Question: With one button i'm disabling three other button's with button.setEnabled(false).
That works fine.
When this button is pressed again, the tree button's will be enabled with button.setEnabled(true).
They are still doing what they shoud and are fine responding to the onClickListener.
But since the enabling they do not visible respond when they get pressed.
How do i reactivate them right?
(i already searcht in google but didn't find anything).
---
'''
private void startSleeping()
{
editorState.putBoolean("SLEEPING", true);
editorState.commit();
buttonDrink.setEnabled(false);
buttonEat.setEnabled(false);
buttonWash.setEnabled(false);
buttonDrink.setBackgroundColor(getResources().getColor(R.color.darkgray));
buttonEat.setBackgroundColor(getResources().getColor(R.color.darkgray));
buttonWash.setBackgroundColor(getResources().getColor(R.color.darkgray));
buttonSleep.setBackgroundColor(getResources().getColor(R.color.orange));
buttonWash.setTextColor(getResources().getColor(R.color.lightgray));
buttonDrink.setTextColor(getResources().getColor(R.color.lightgray));
buttonEat.setTextColor(getResources().getColor(R.color.lightgray));
buttonSleep.setTextColor(getResources().getColor(color.black));
}
private void stopSleeping()
{
editorState.putBoolean("SLEEPING", false);
editorState.commit();
buttonDrink.setEnabled(true);
buttonEat.setEnabled(true);
buttonWash.setEnabled(true);
buttonDrink.setBackgroundColor(getResources().getColor(R.color.transparent));
buttonEat.setBackgroundColor(getResources().getColor(R.color.transparent));
buttonWash.setBackgroundColor(getResources().getColor(R.color.transparent));
buttonSleep.setBackgroundColor(getResources().getColor(R.color.transparent));
buttonWash.setTextColor(getResources().getColor(R.color.white));
buttonDrink.setTextColor(getResources().getColor(R.color.white));
buttonEat.setTextColor(getResources().getColor(R.color.white));
buttonSleep.setTextColor(getResources().getColor(R.color.white));
}
'''
---
'''
<Button
android:id="@+id/buttonEat"
android:layout_width="match_parent"
android:layout_height="wrap_content"
android:background="?android:attr/selectableItemBackground"
android:paddingBottom="@dimen/padding_size"
android:paddingTop="@dimen/padding_size"
android:text="@string/button_eat"
android:textColor="@color/white"
android:textColorHint="@color/white"
android:textSize="@dimen/text_size" />
'''

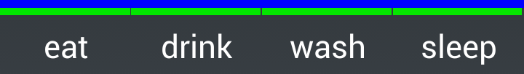
Answer: This is because you are setting the background resource as transparent instead of what you applied in the layout as the background drawable to those buttons. Re-apply those background drawables and you'll get the touch feedback again. That should solve your problem.
On a side note for future implementations you can directly provide the enabled/disabled background resource in the drawable's list-selector itself. use state_enabled = true/false. This eliminates the need of doing all of that in the code.